Field crop: tomato
Growth stage: 1
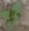
Species: solanum